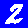
Digit: 2